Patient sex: F
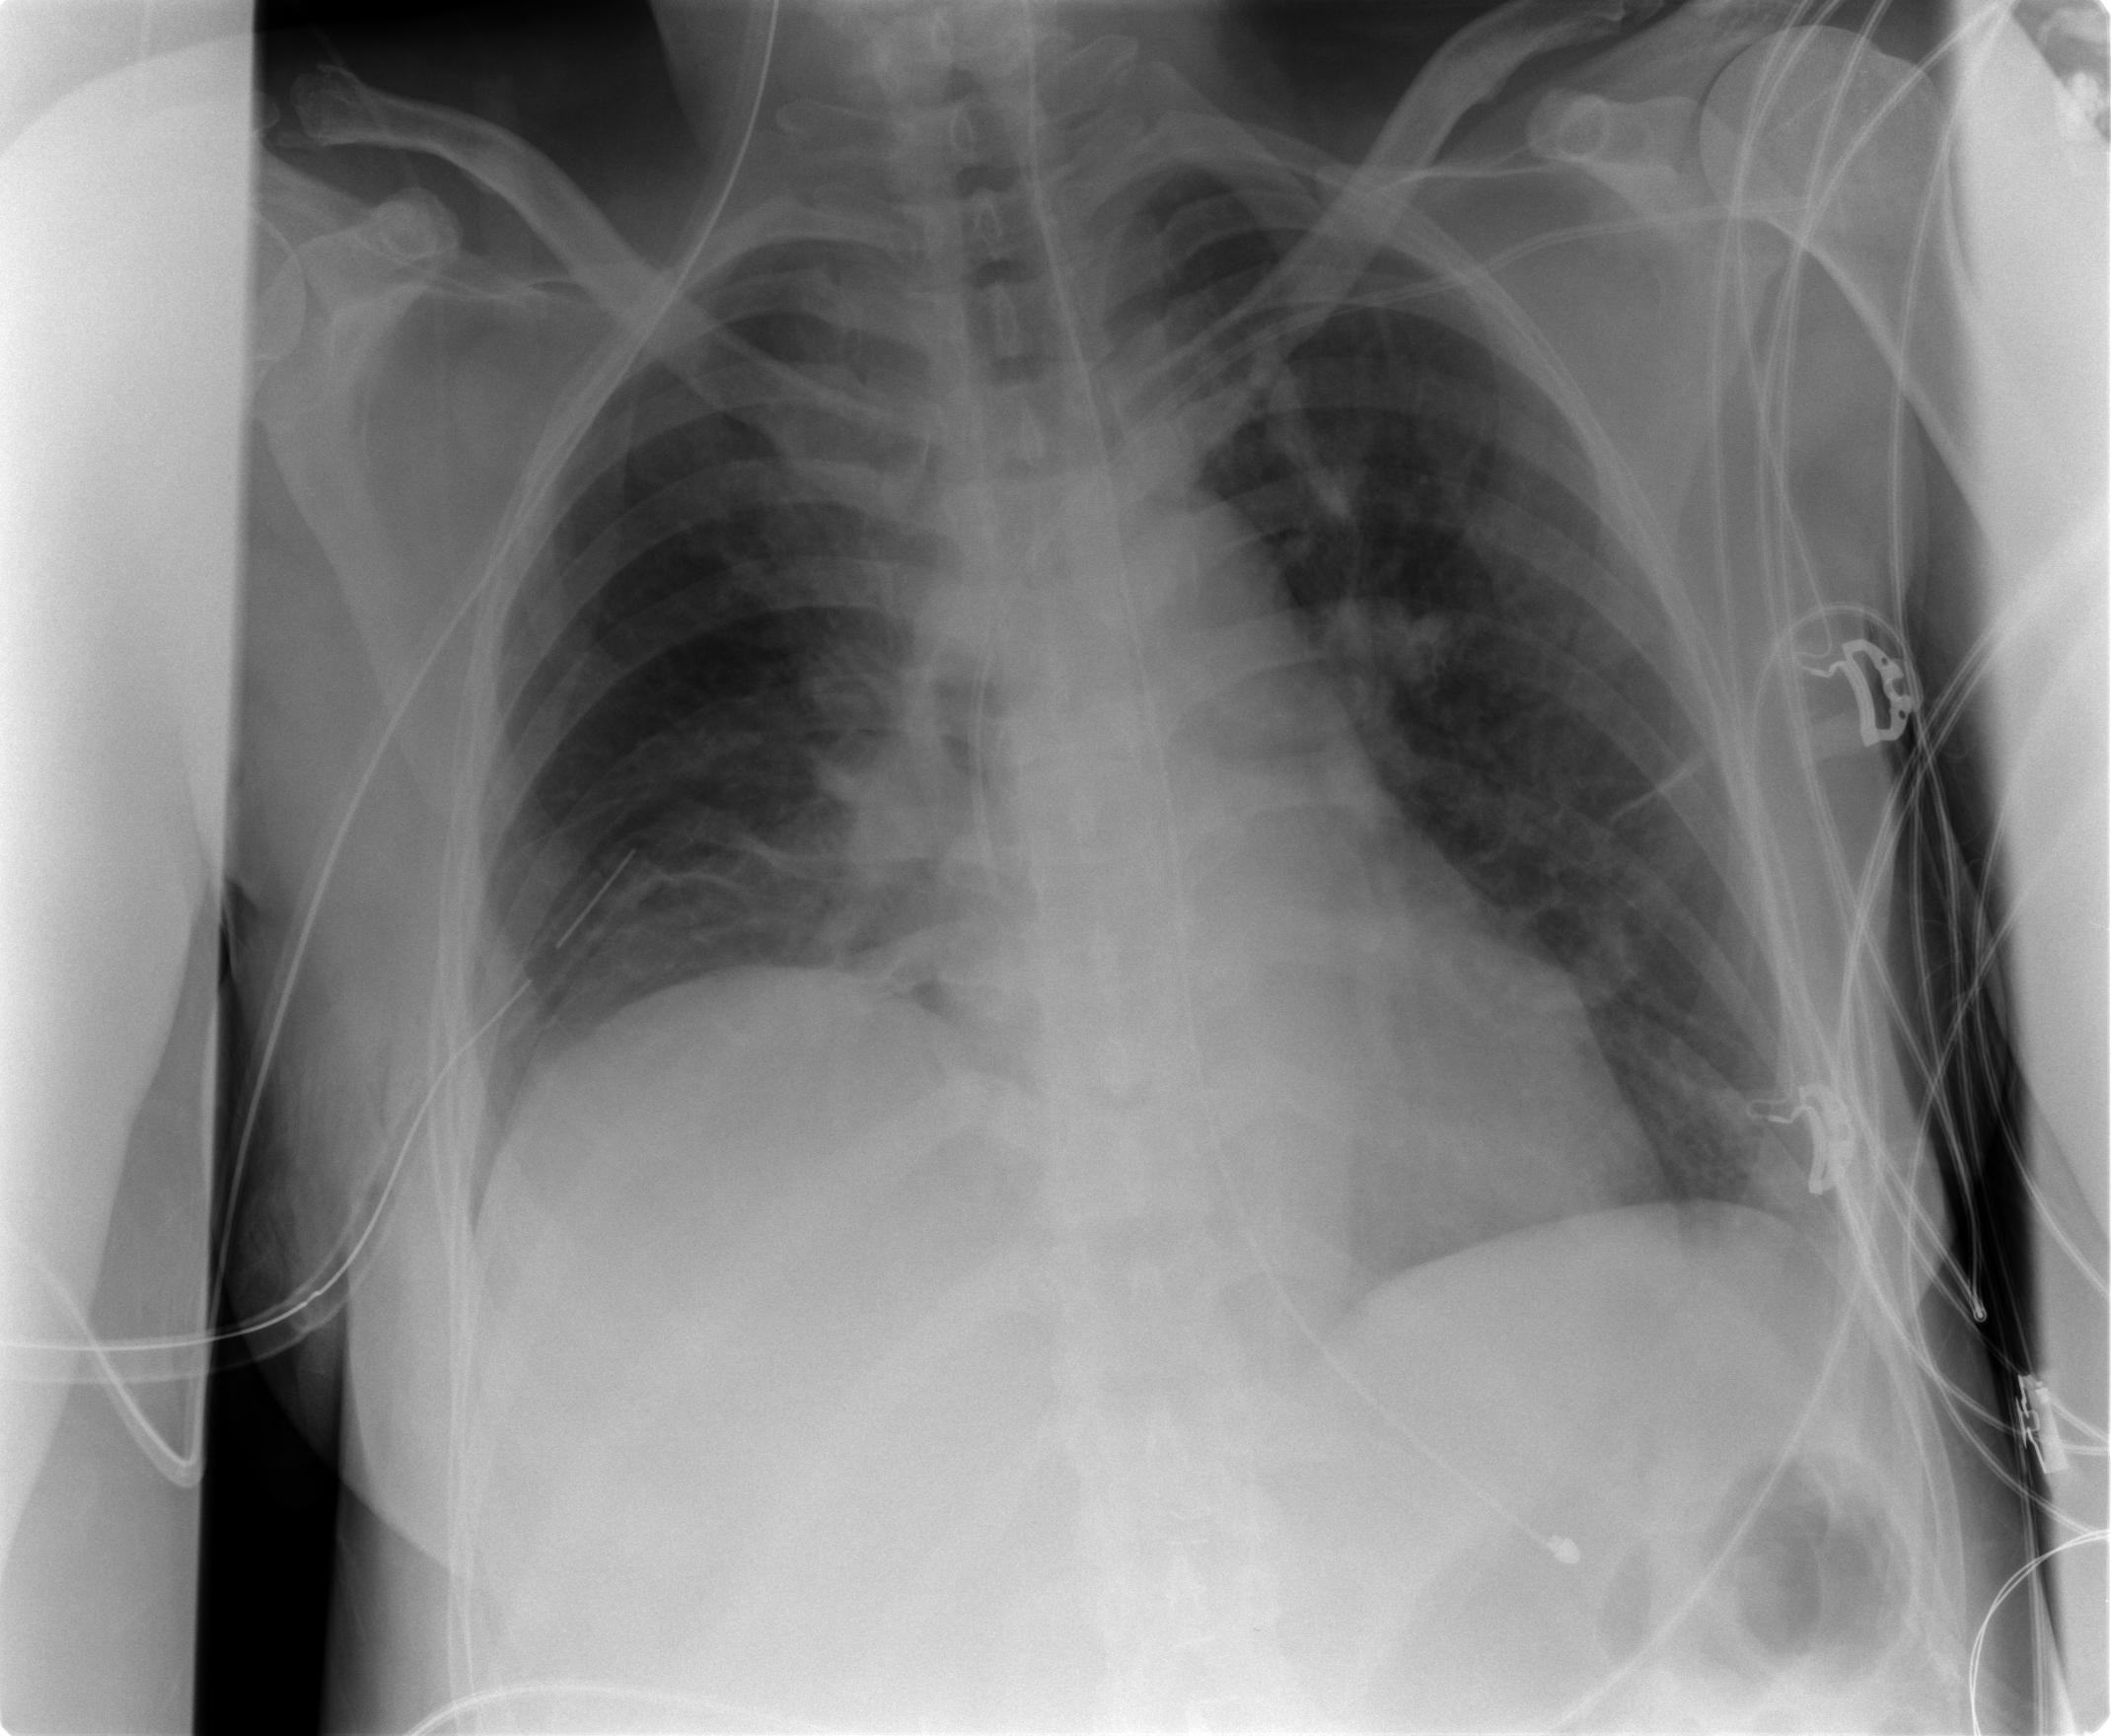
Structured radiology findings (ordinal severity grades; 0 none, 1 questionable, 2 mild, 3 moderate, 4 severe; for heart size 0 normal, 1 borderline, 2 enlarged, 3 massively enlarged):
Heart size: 0
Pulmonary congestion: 0
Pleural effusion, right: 1
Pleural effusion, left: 1
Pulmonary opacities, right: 0
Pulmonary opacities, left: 0
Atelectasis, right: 2
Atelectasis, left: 2